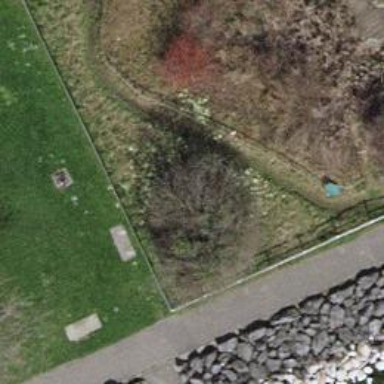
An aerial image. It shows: Bench for seating.